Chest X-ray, PA view. Patient: 45 years old, sex M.
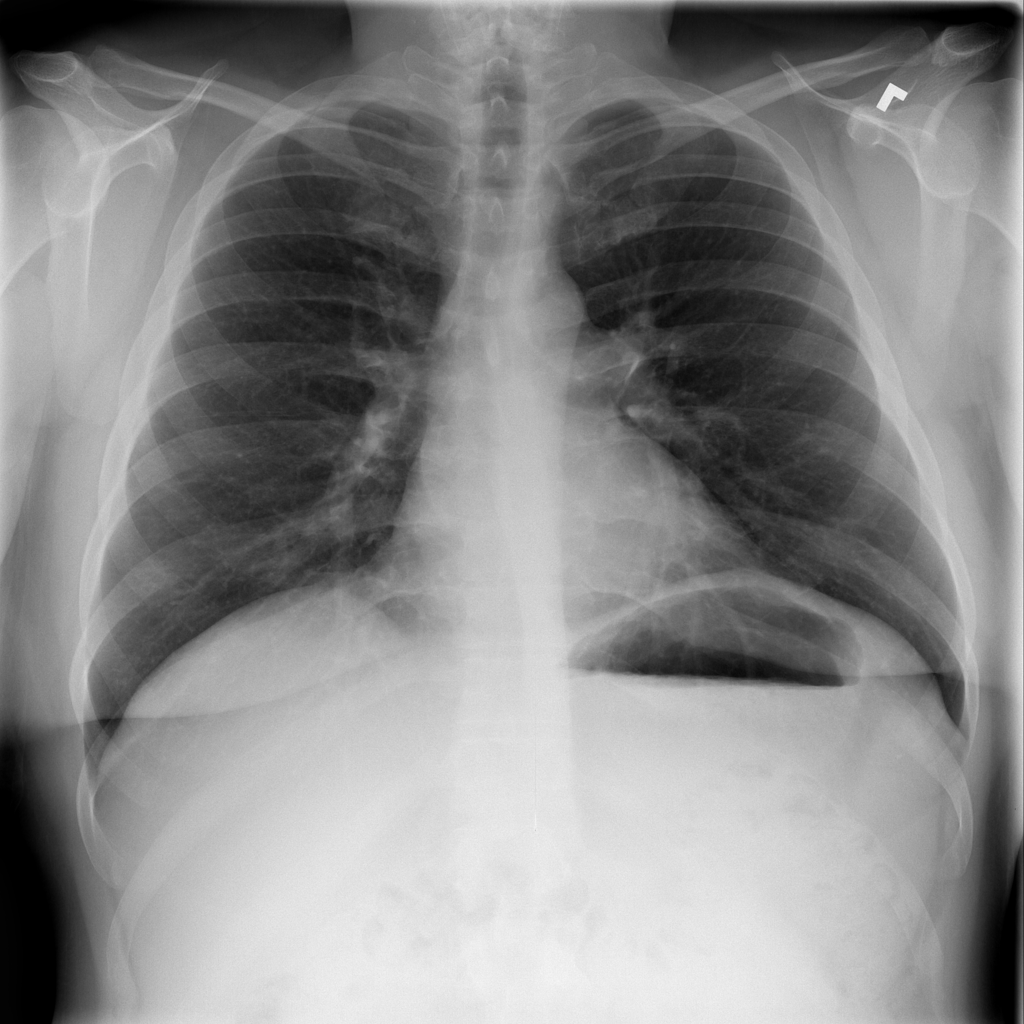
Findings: No Finding